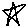
Label: star